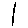
Label: line